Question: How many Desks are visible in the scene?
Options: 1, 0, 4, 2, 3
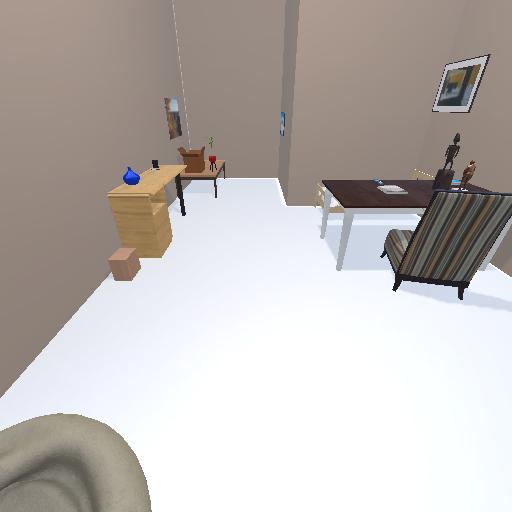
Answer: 1